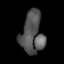
Tissue: lung
Cell type: Epithelial cells
Senescence score: 0.2322
Nuclear area (px): 905
Mean DAPI intensity: 85.37